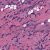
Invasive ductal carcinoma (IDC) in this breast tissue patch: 0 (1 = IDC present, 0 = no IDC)